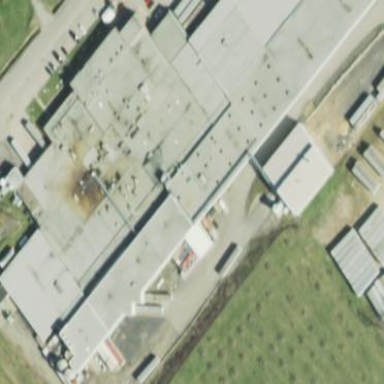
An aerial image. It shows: Industrial building.